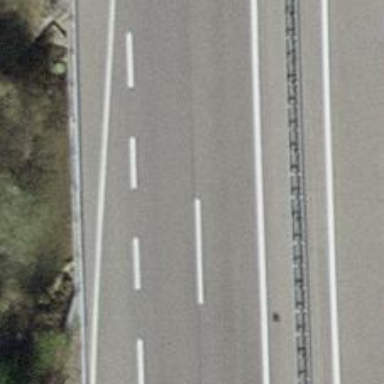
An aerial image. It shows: Motorway junction.